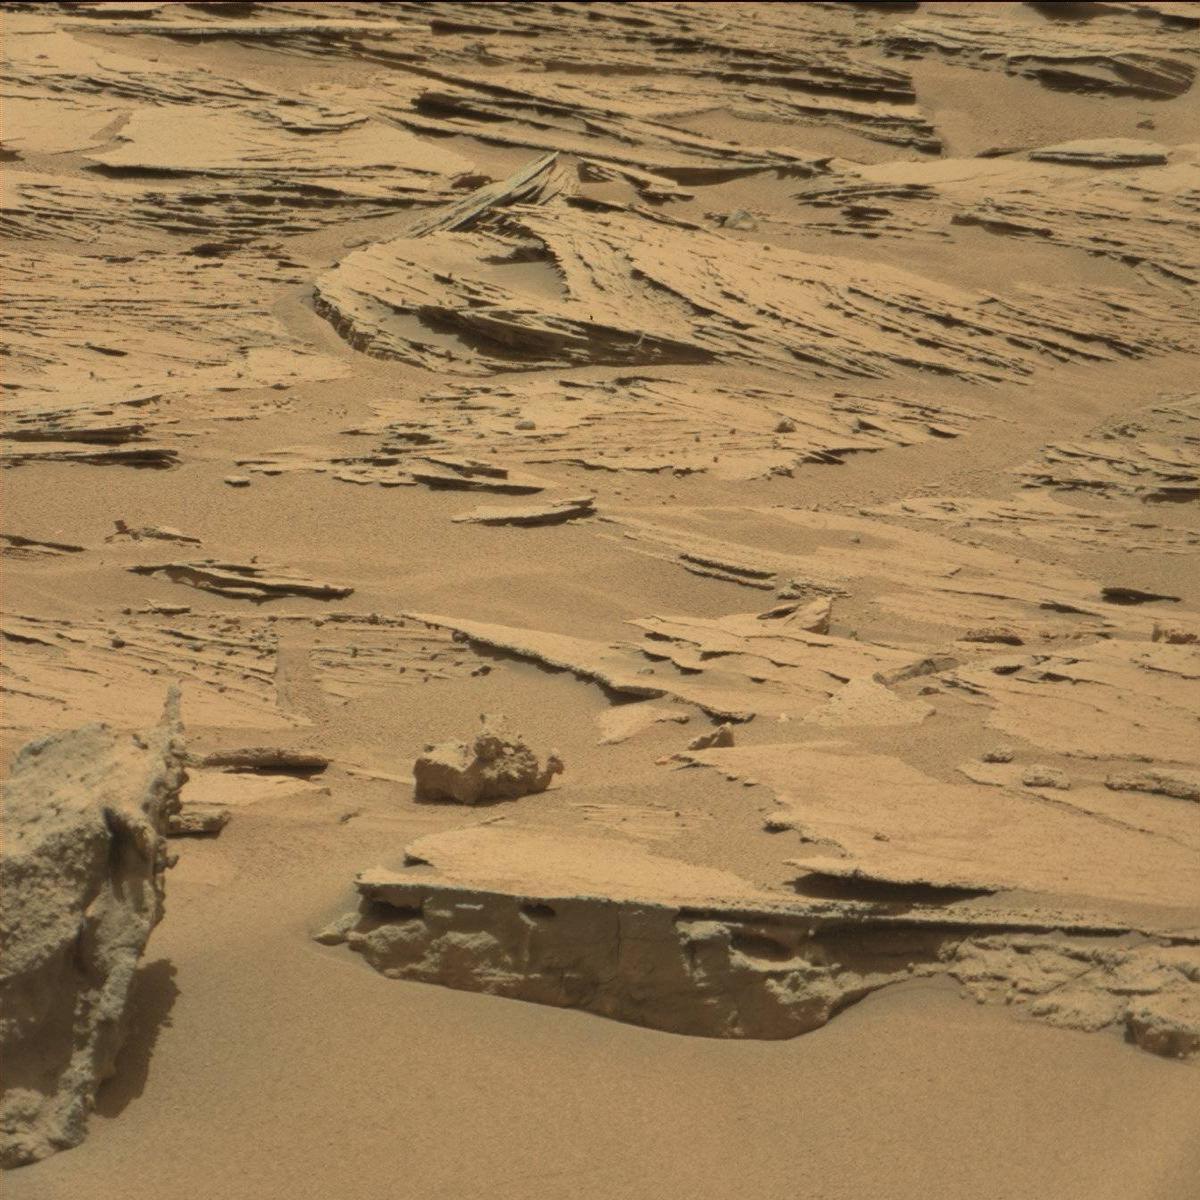
Terrain classes present: Bedrock, Rock, Sand / Soil